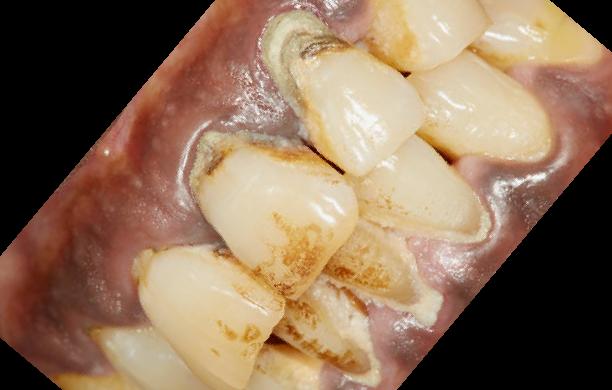
Condition: Calculus